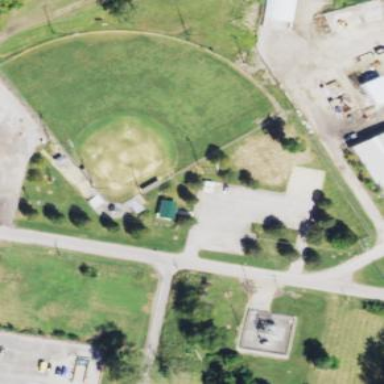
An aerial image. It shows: Park.